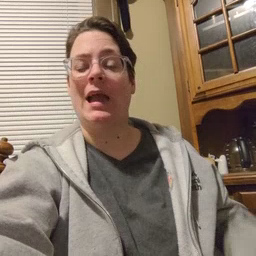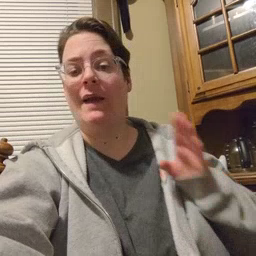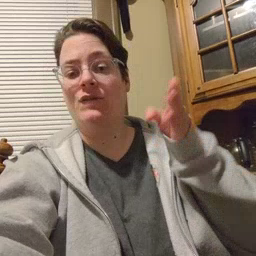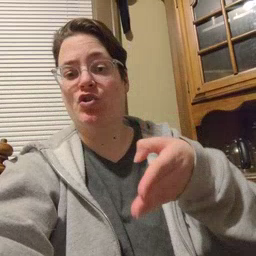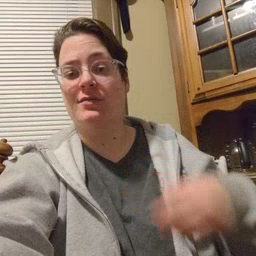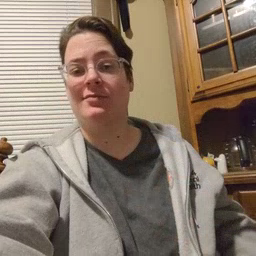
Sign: after